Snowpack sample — Buffalo Mountain, Silverthorne, Colorado, USA (2/22/26, 2:02 PM MST)
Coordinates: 39.622, -106.113
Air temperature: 33 °F
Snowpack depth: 63 cm
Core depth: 40 cm
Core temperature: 26.6 °F
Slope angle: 11°, slope face: 116°
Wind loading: low
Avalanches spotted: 0
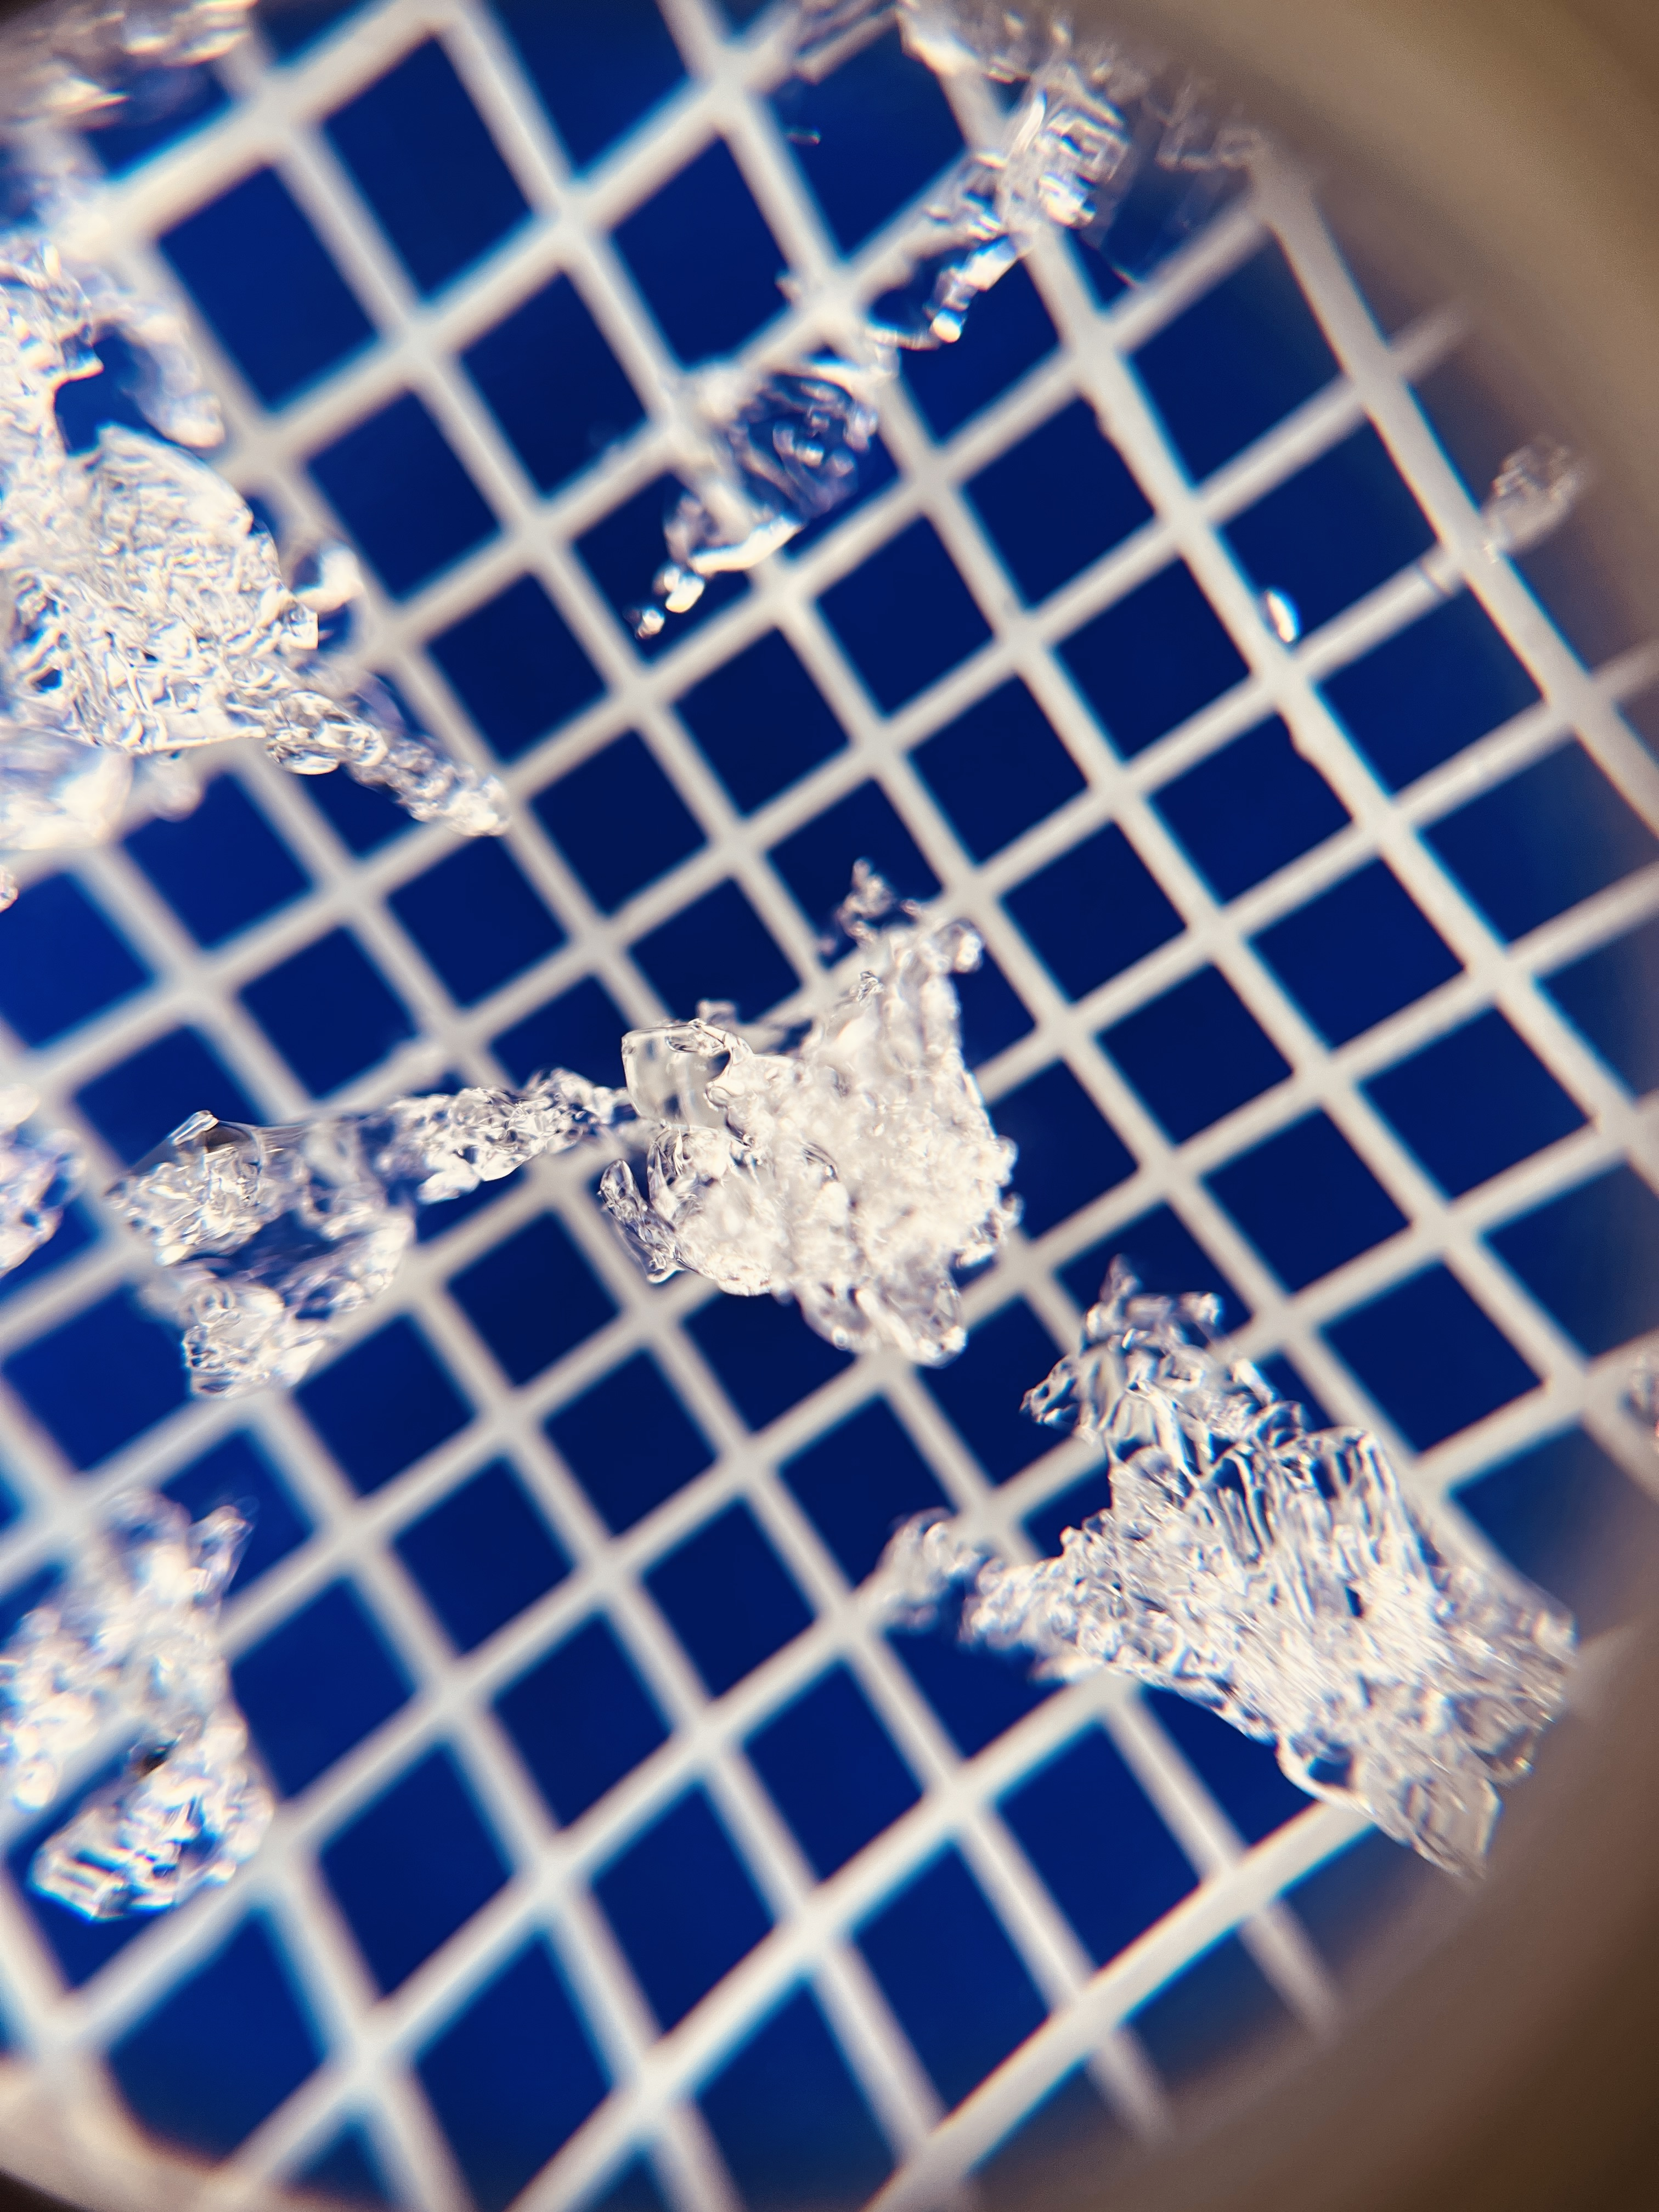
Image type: magnified_profile
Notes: In a firebreak similar to site 1, minimal wind loading with no spotted avalanches (not many faces in view though)